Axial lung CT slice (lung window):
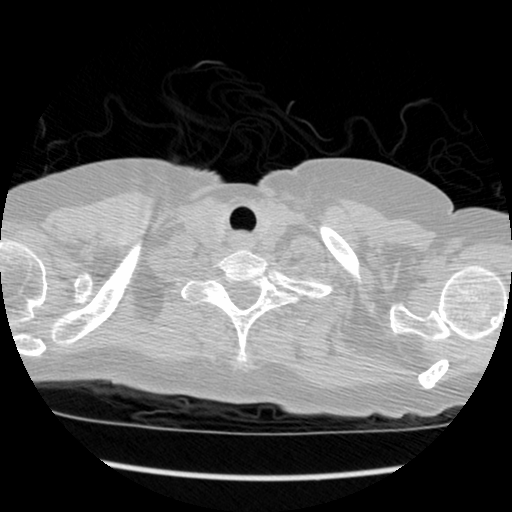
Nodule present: no